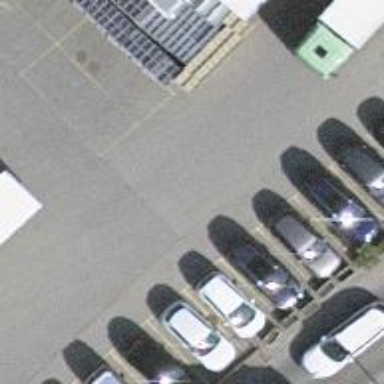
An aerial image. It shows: Road serving as parking aisle.